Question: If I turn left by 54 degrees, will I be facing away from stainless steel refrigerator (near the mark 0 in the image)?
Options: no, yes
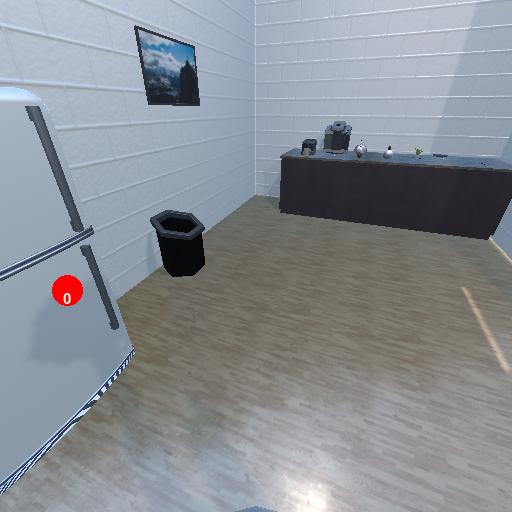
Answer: no